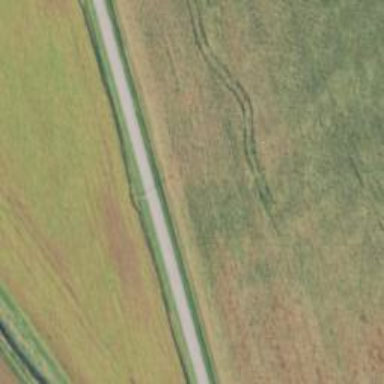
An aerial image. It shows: Unclassified road.